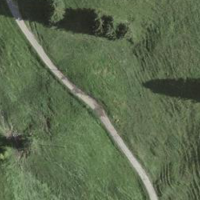
EUNIS habitat code: 25
Species observed at this site:
Parnassia palustris
Caltha palustris